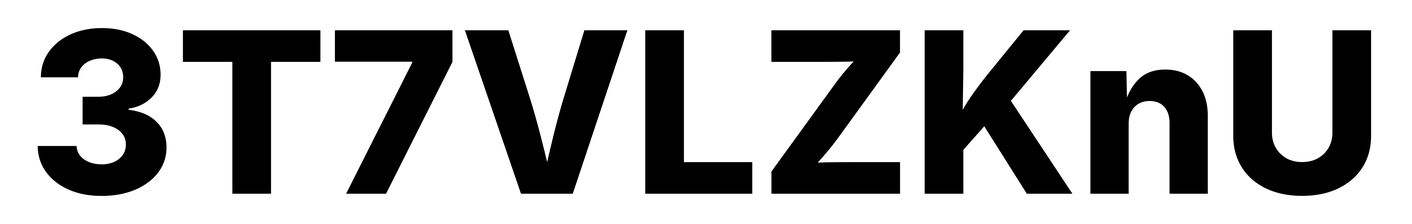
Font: Inter_ExtraBold